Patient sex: M
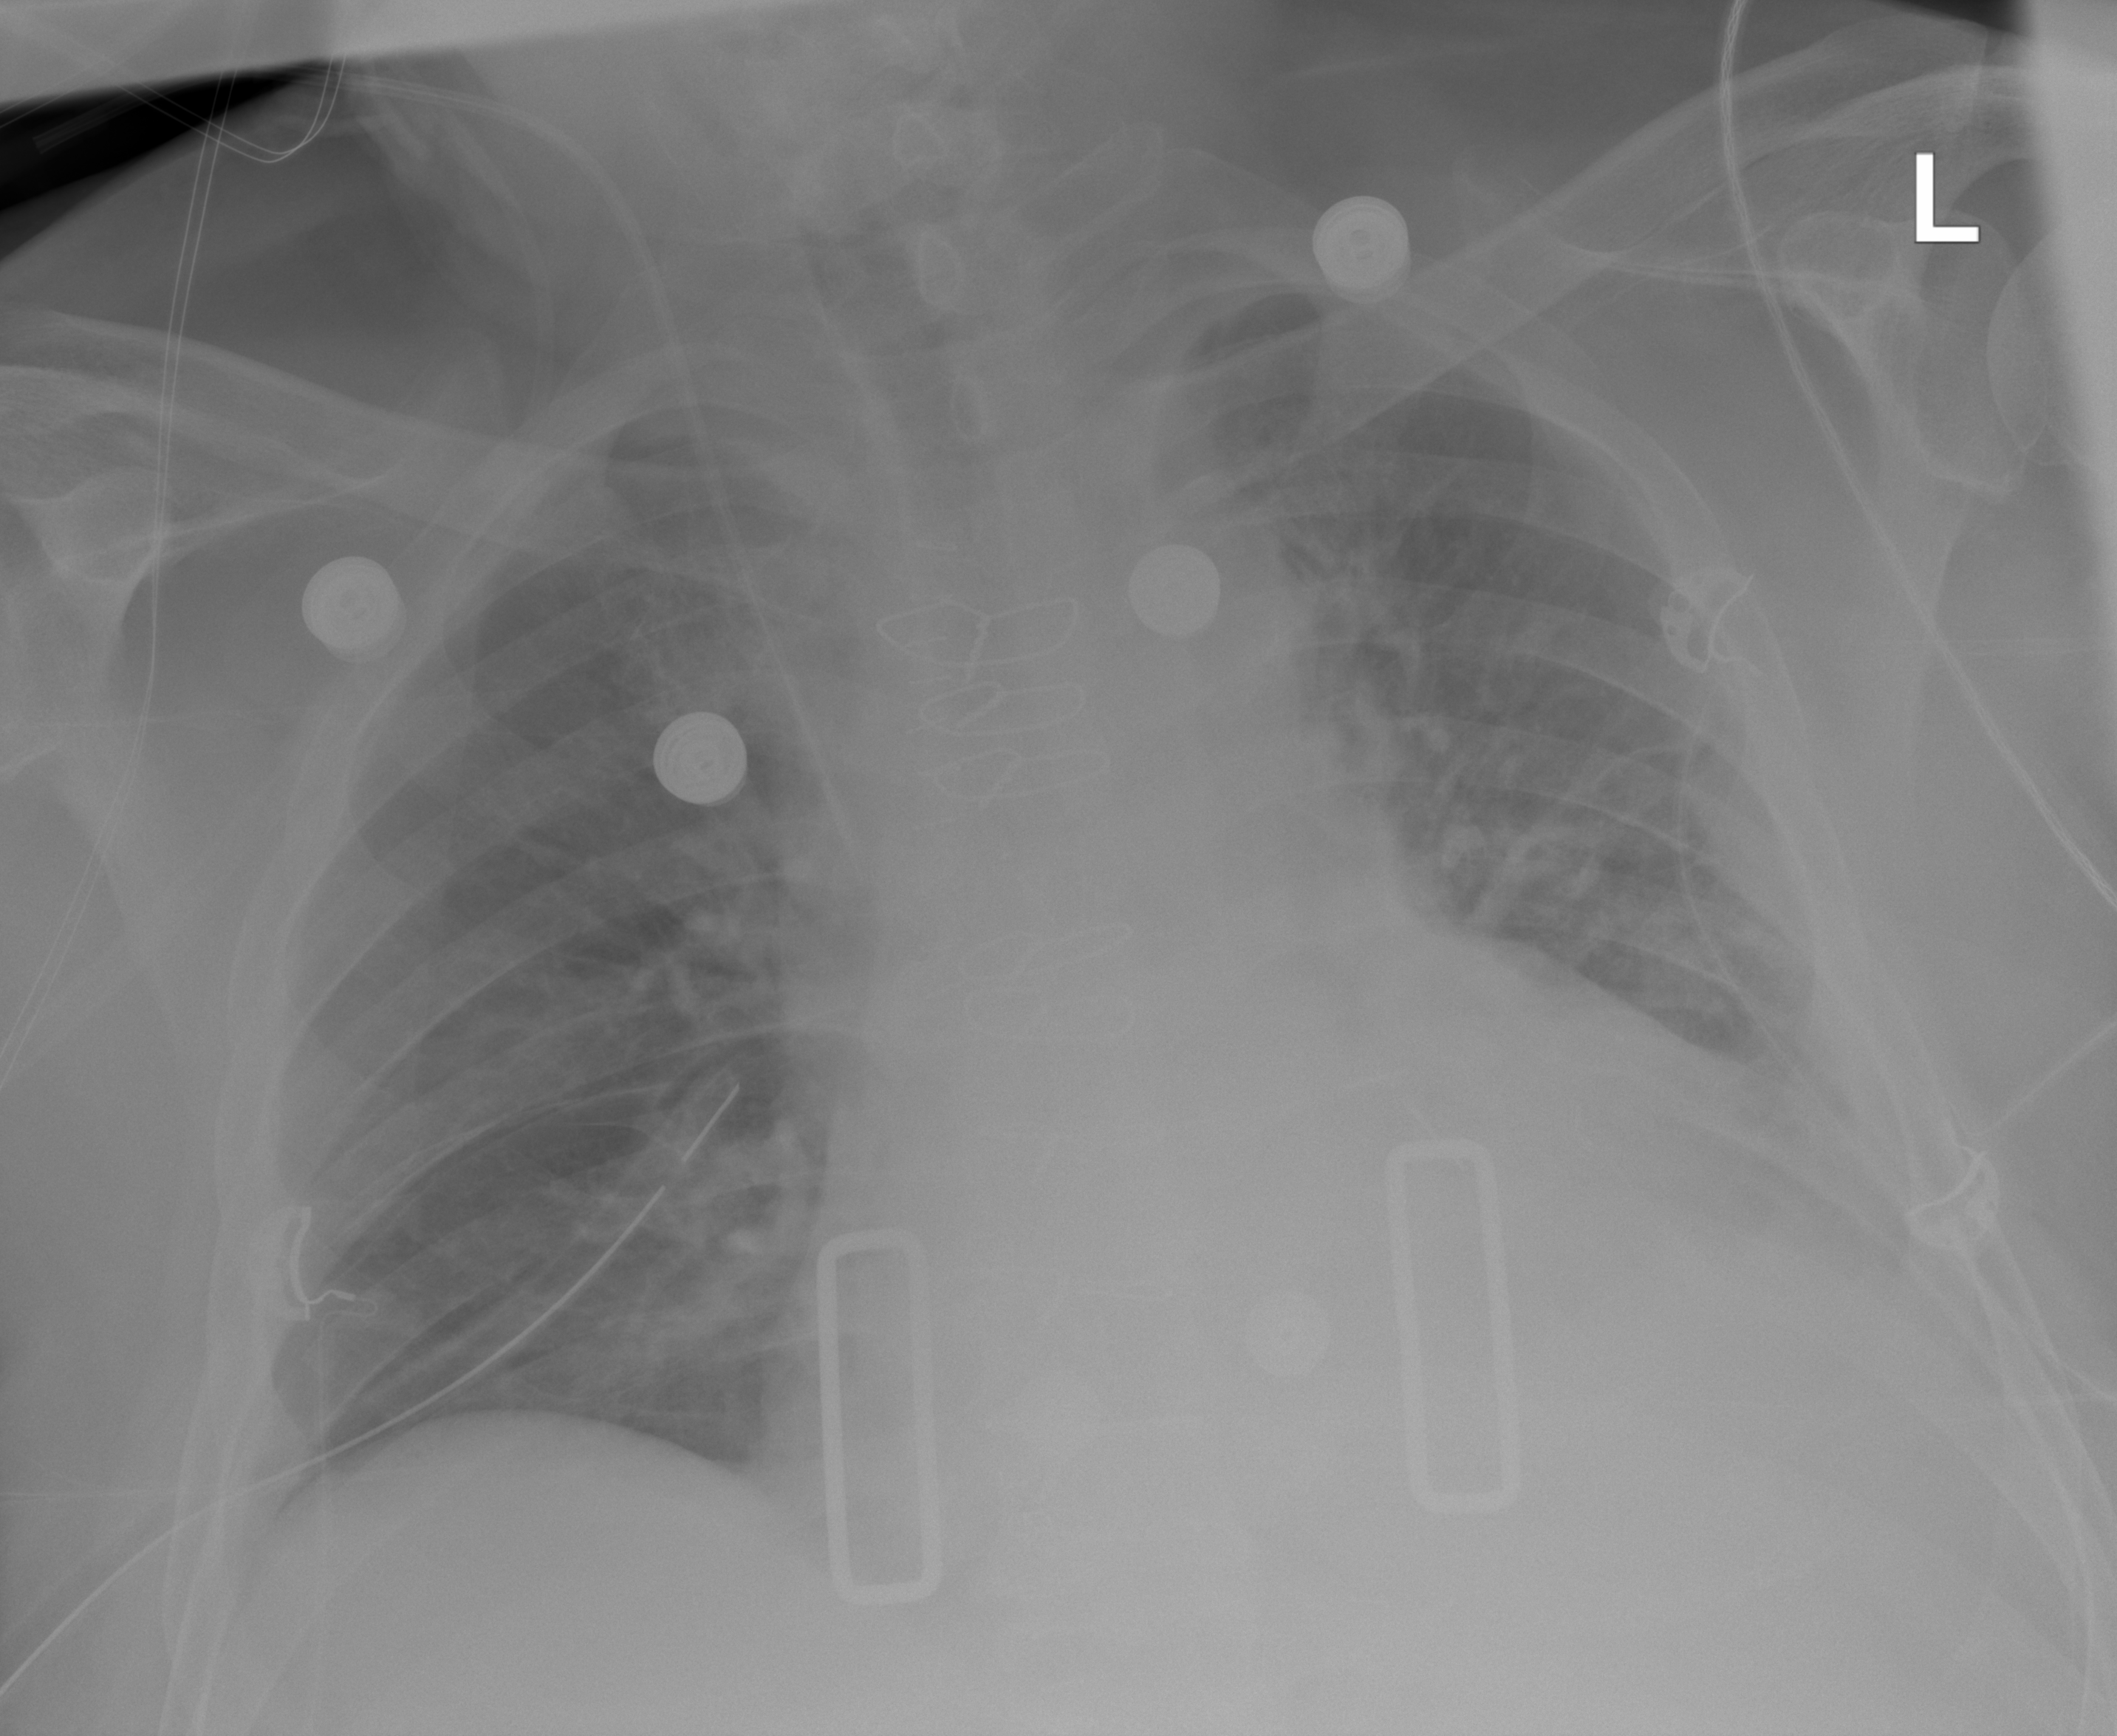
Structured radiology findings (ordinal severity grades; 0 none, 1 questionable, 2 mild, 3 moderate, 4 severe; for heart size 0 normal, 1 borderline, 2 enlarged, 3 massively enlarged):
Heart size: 2
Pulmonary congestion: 0
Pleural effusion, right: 0
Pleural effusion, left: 1
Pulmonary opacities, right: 0
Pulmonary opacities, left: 0
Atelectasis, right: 0
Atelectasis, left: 2